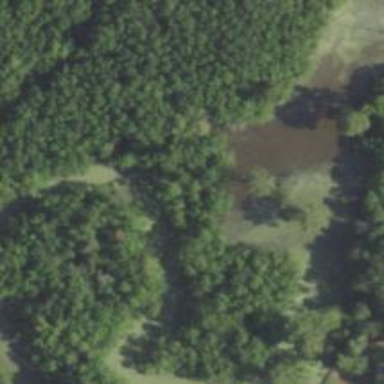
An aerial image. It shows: Swamp in wetland area.